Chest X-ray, AP view. Patient: 20 years old, sex F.
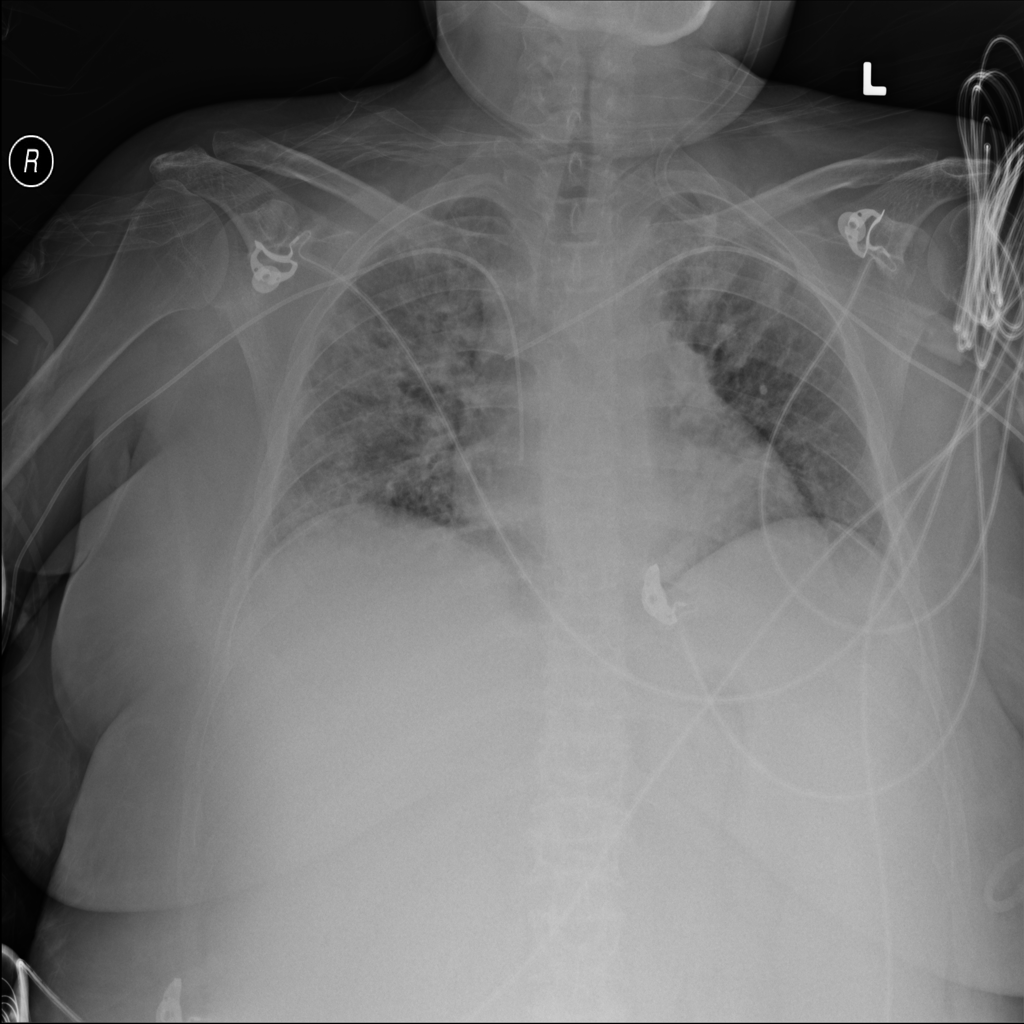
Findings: Atelectasis